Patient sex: M
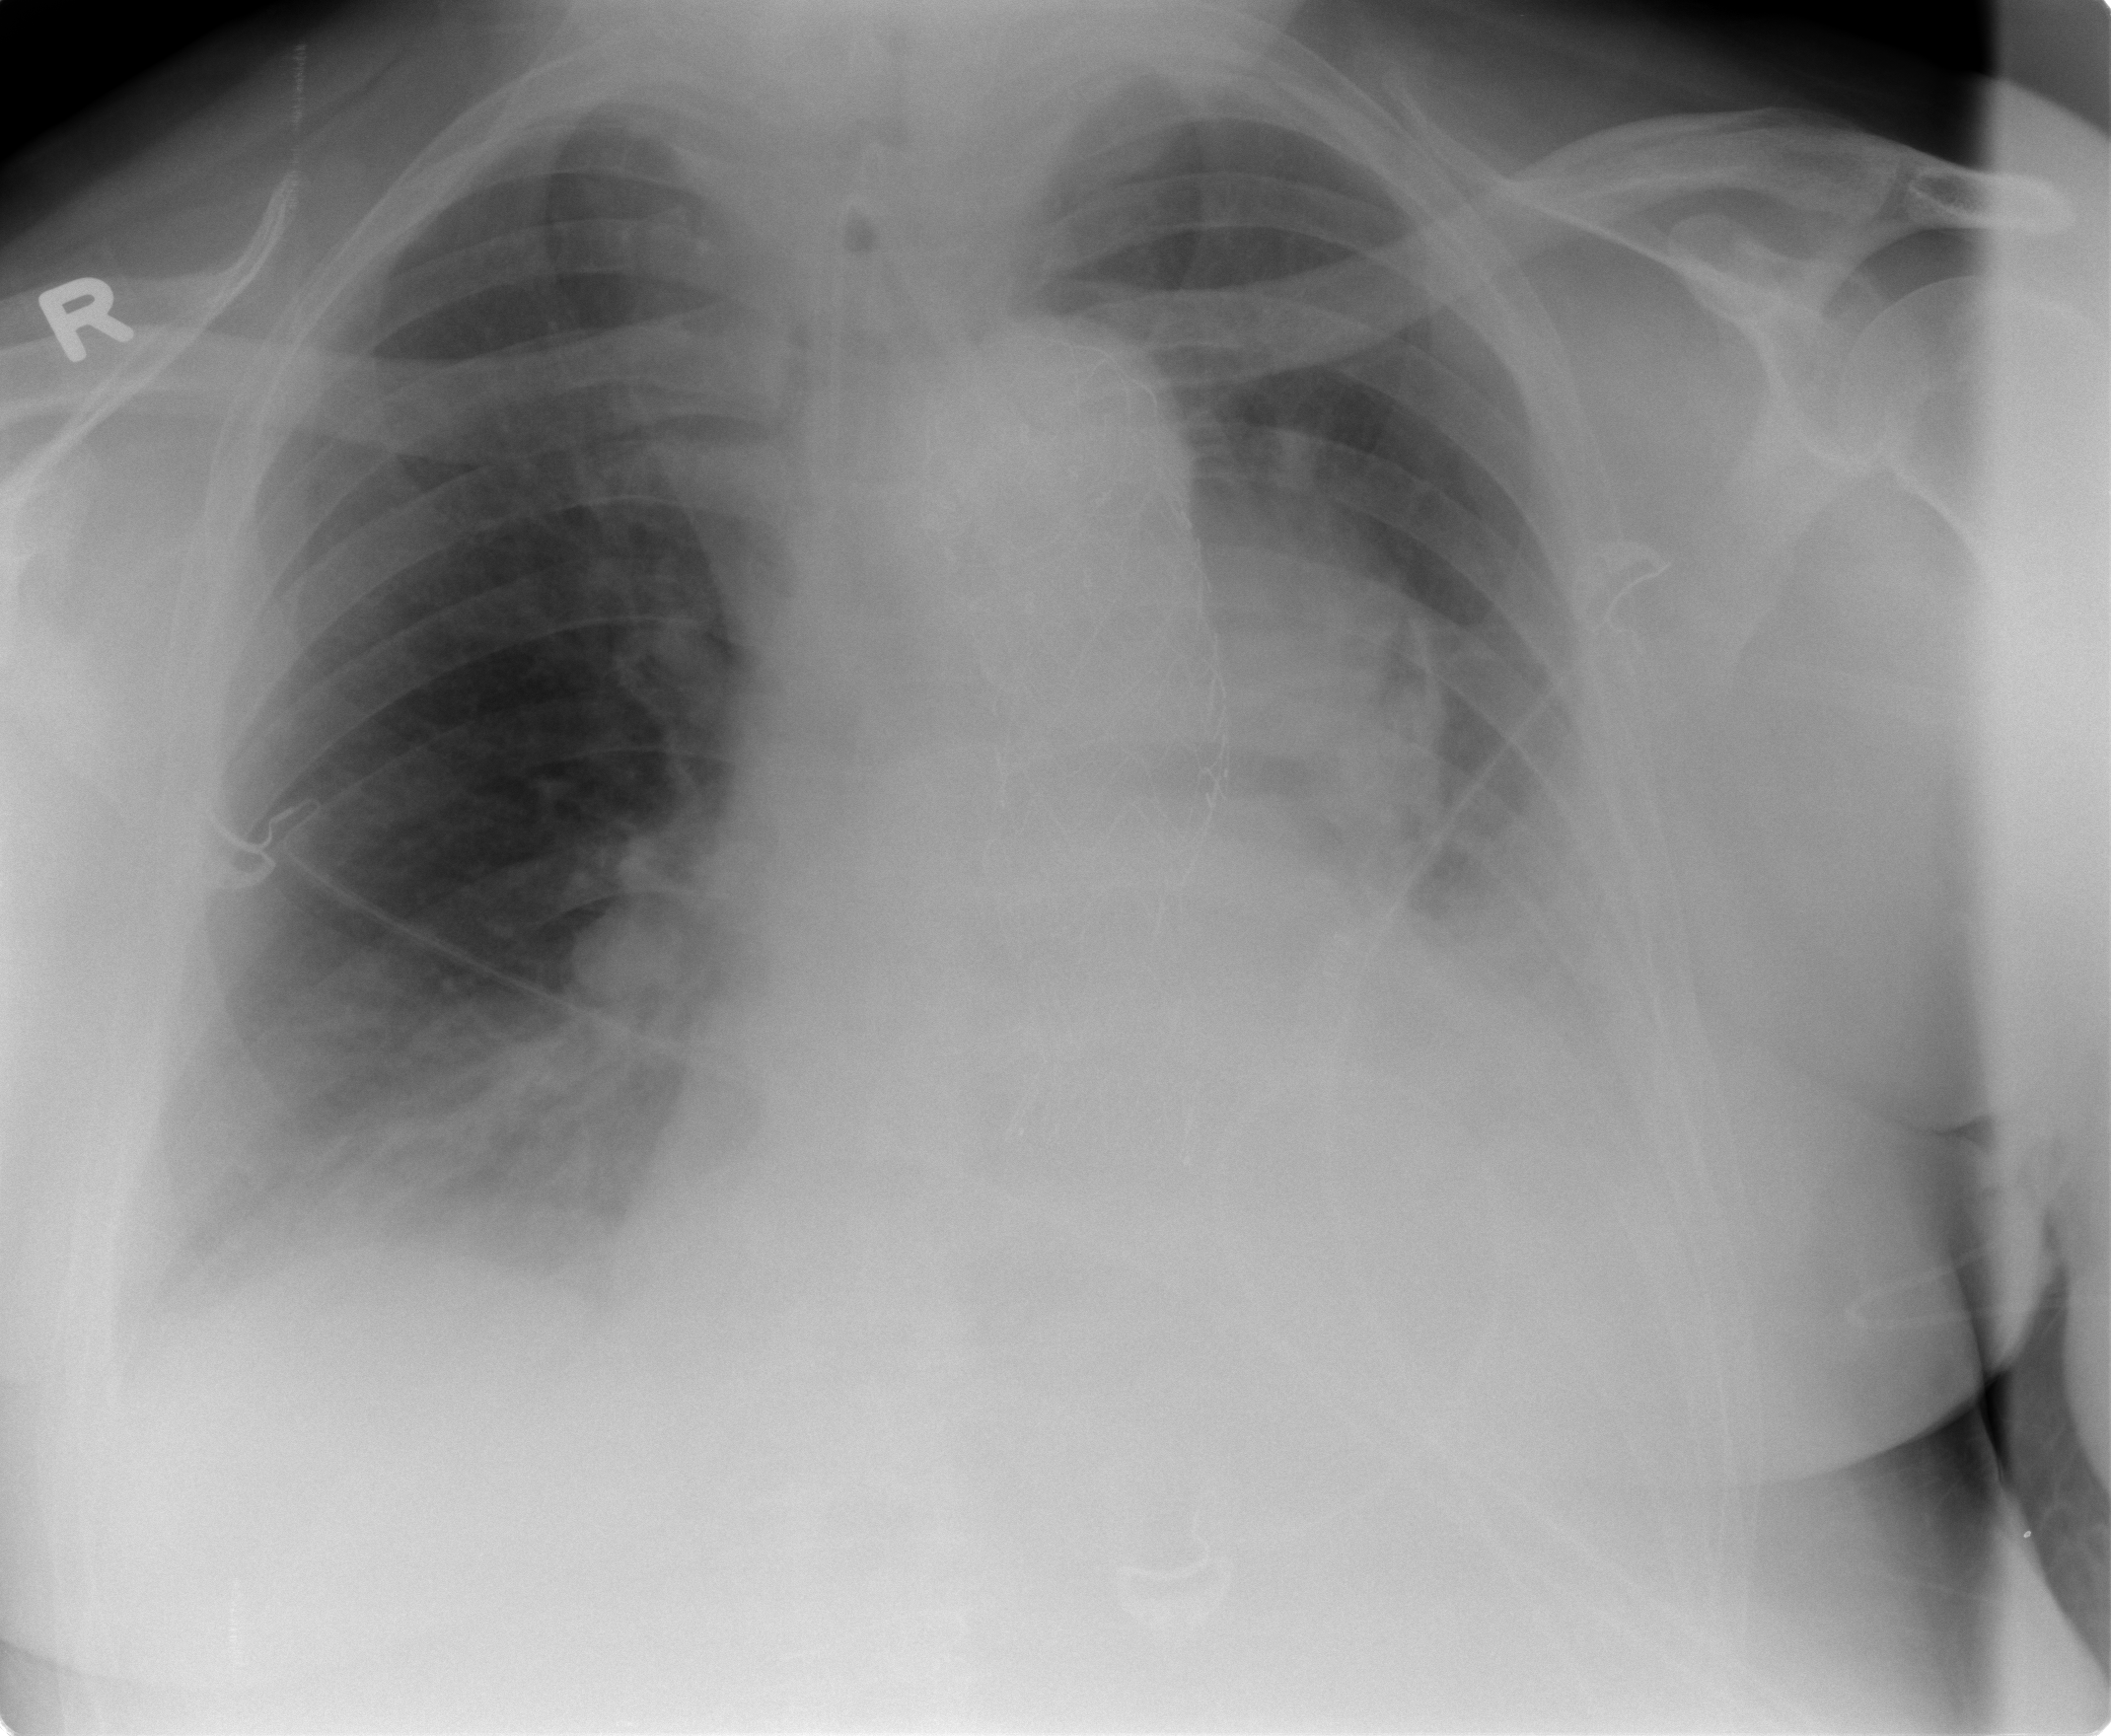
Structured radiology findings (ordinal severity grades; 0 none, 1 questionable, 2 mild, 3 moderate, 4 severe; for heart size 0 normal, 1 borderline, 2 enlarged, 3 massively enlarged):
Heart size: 2
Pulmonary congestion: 0
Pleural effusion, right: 2
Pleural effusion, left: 2
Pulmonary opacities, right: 0
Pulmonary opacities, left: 0
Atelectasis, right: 0
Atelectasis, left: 2